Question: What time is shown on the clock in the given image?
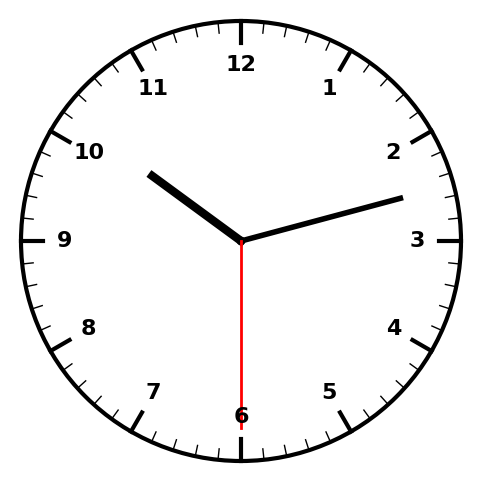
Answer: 10:12:30